Aerial crown-view tile of a tropical tree (Barro Colorado Island, Panama), acquired 20250217:
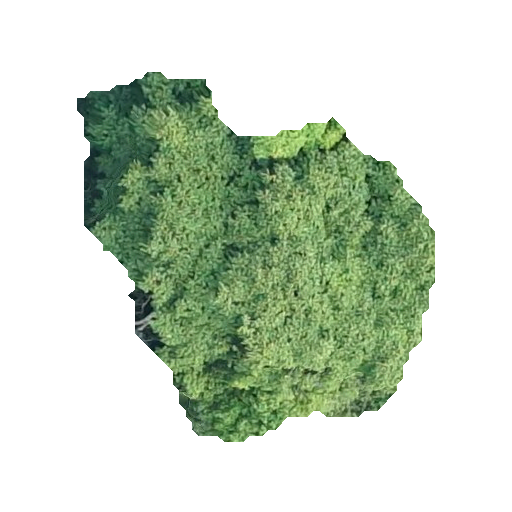
Species: Tachigali panamensis
GBIF accepted scientific name: Tachigali panamensis
Crown area: 130.827 m²